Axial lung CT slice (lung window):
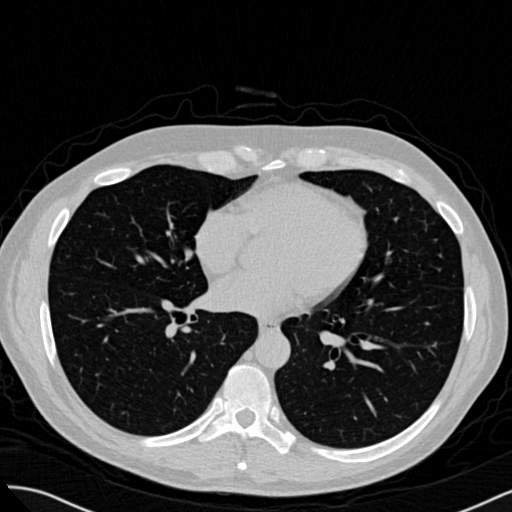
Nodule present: no